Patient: sex F, age 58
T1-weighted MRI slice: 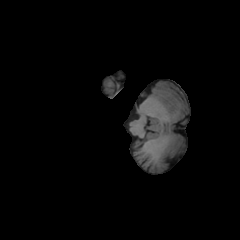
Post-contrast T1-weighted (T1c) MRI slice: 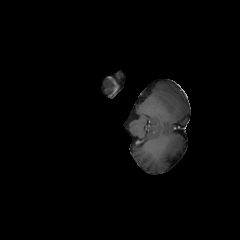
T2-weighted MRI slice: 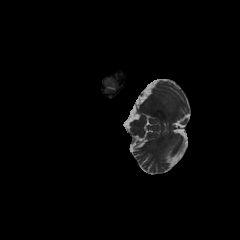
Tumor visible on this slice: no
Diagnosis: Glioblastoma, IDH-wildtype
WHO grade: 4